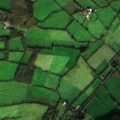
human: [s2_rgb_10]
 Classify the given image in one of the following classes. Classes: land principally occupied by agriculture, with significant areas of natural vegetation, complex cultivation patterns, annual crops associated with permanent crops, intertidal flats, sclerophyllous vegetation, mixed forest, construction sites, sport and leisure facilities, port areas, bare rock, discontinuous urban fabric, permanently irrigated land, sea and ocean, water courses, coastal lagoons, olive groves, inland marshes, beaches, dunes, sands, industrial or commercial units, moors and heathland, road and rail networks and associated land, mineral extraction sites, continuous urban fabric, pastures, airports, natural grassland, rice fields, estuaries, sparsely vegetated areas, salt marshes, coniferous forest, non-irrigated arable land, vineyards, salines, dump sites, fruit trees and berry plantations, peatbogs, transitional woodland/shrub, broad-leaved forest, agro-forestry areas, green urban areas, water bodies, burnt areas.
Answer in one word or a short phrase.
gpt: non-irrigated arable land, pastures, coniferous forest